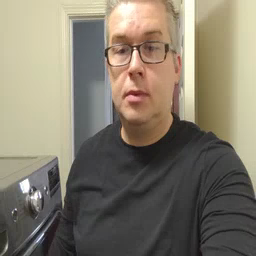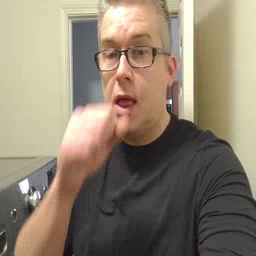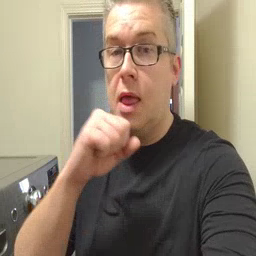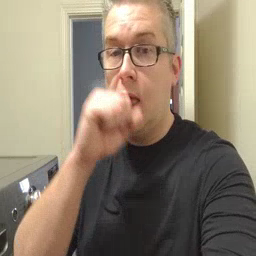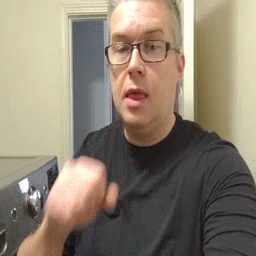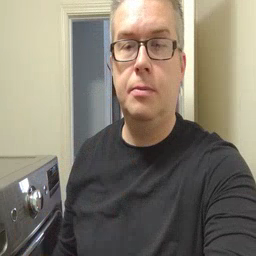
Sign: icecream